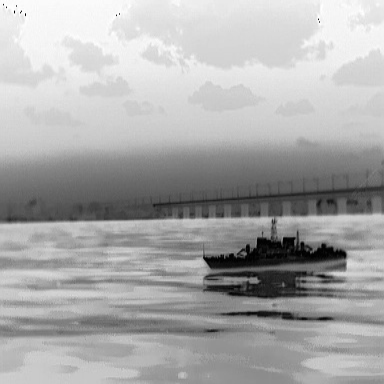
There is a warship in the infrared image.